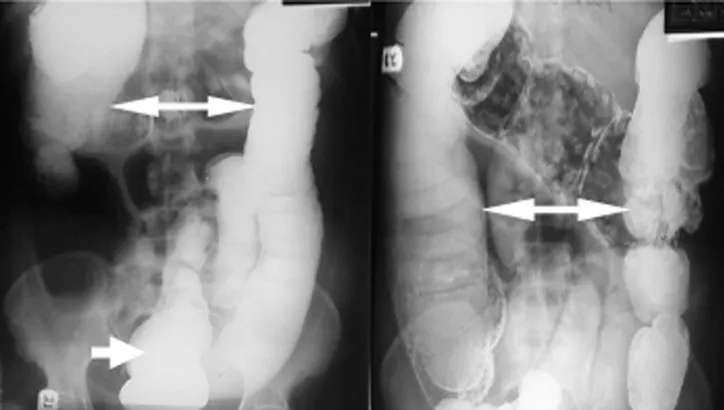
barium enema study showing dilated large intestine (bidirectional arrows) without evidence of mechanical obstruction. There is continuous filling down to the rectum (short arrow).
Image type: radiology (x_ray)